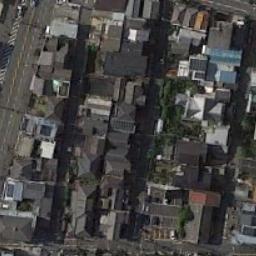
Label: dense_residential